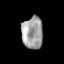
Tissue: prostate
Cell type: T cells
Senescence score: 0.7009
Nuclear area (px): 666
Mean DAPI intensity: 160.245